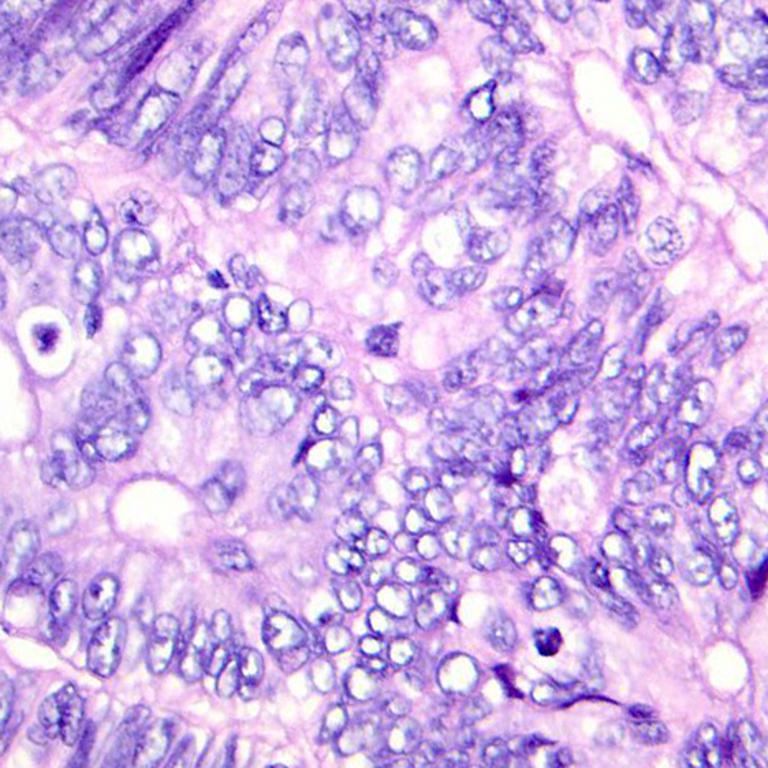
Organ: colon
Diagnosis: adenocarcinomas